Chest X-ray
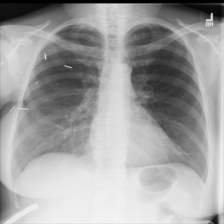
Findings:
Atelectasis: negative
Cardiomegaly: negative
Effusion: negative
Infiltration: negative
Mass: negative
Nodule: negative
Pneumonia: negative
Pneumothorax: negative
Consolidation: negative
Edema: negative
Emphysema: negative
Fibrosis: negative
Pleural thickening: negative
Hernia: negative